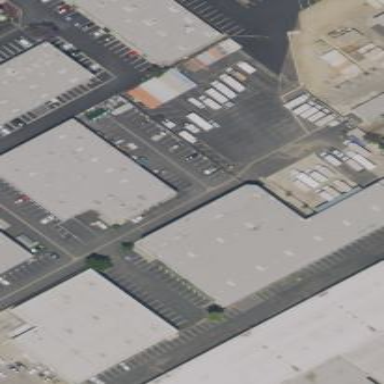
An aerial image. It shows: Warehouse building.